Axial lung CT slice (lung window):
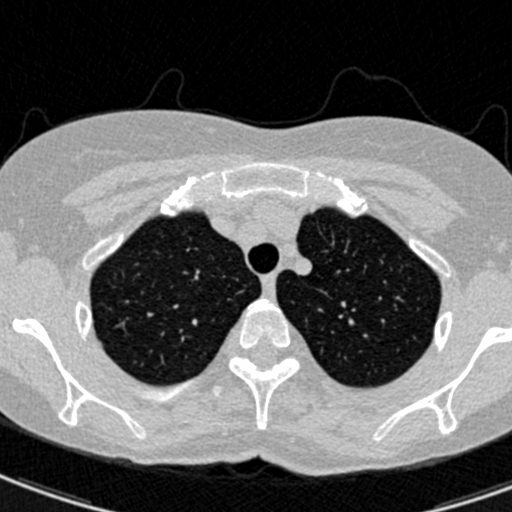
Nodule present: no